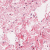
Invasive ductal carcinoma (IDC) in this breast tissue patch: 0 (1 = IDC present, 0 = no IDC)